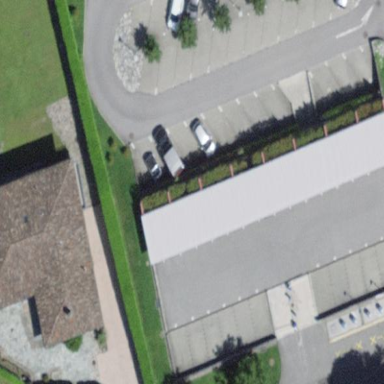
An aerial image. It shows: Building with rooftop parking area.